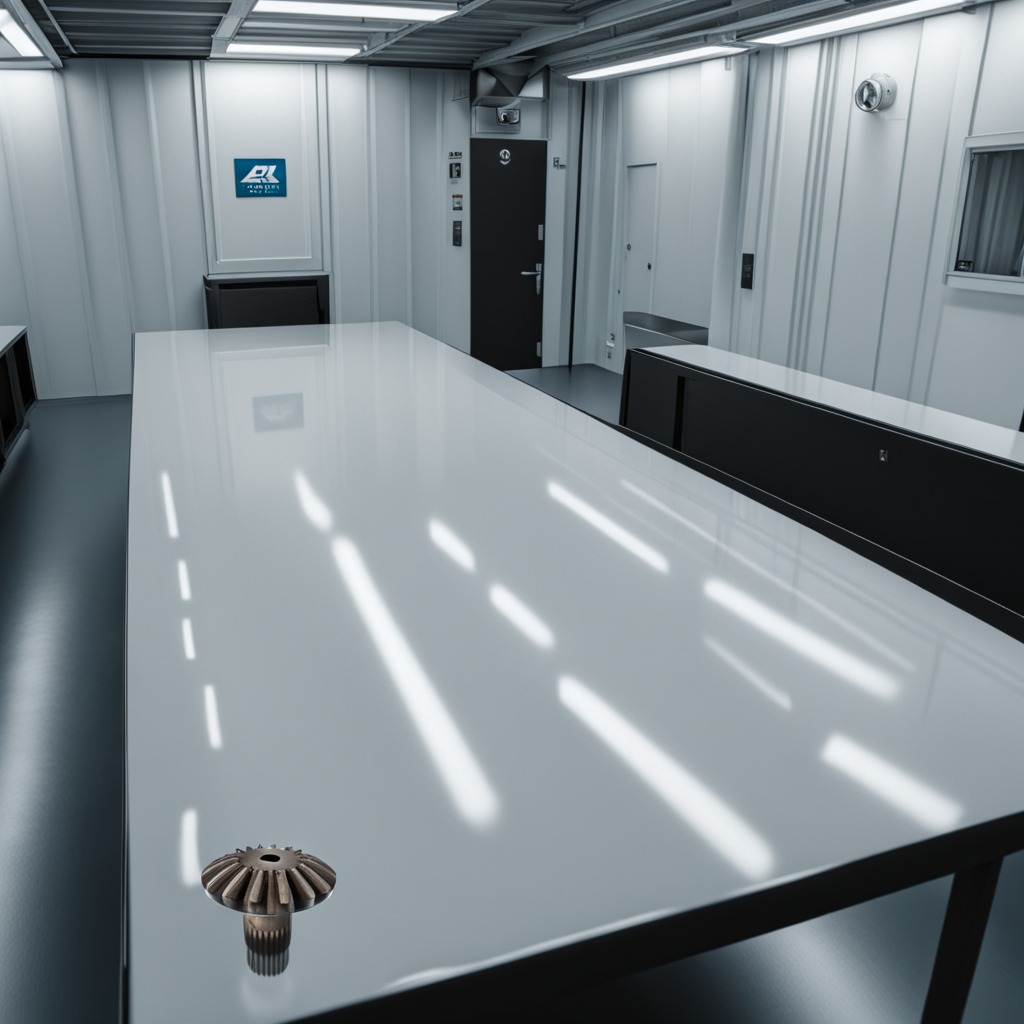
A steel gear with teeth is lying on a high-gloss table in a ship maintenance bay industrial lighting.